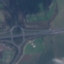
Land use / land cover: Highway